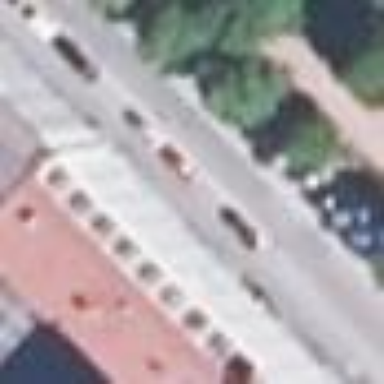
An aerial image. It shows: Parking lane designated for parking.